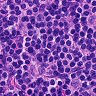
Metastatic tissue present: no